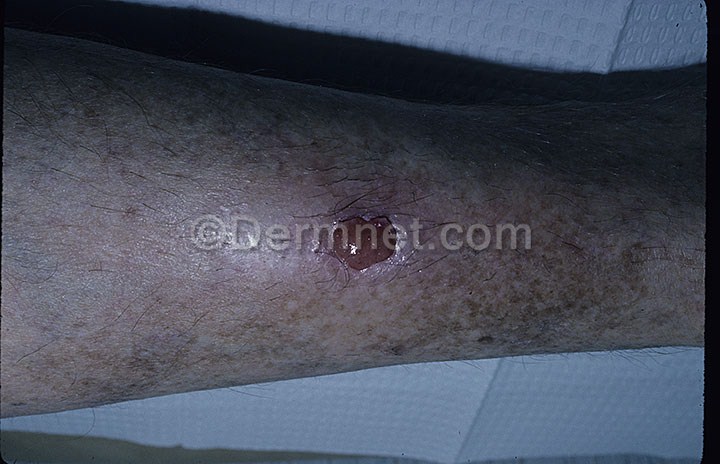
Disease: Actinic Keratosis Basal Cell Carcinoma and other Malignant Lesions